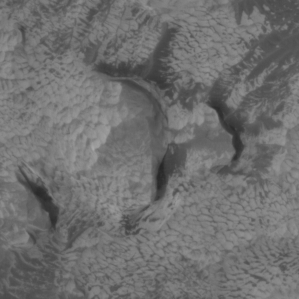
Label: non_frost